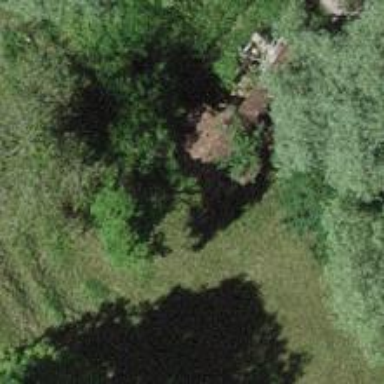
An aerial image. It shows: Rural barn.